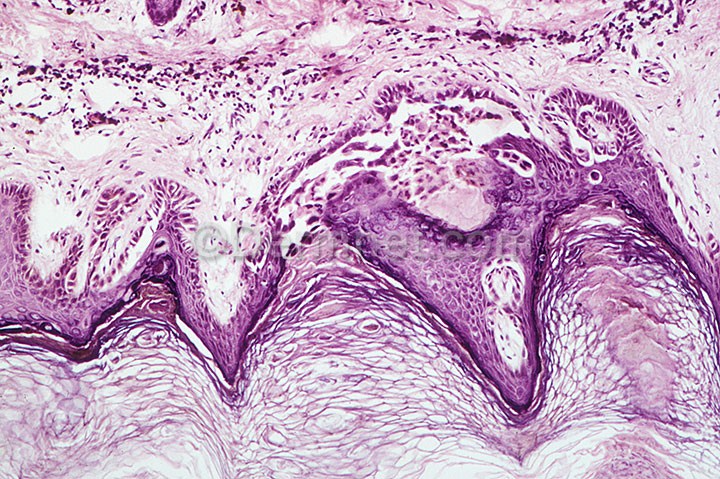
Disease: Psoriasis pictures Lichen Planus and related diseases